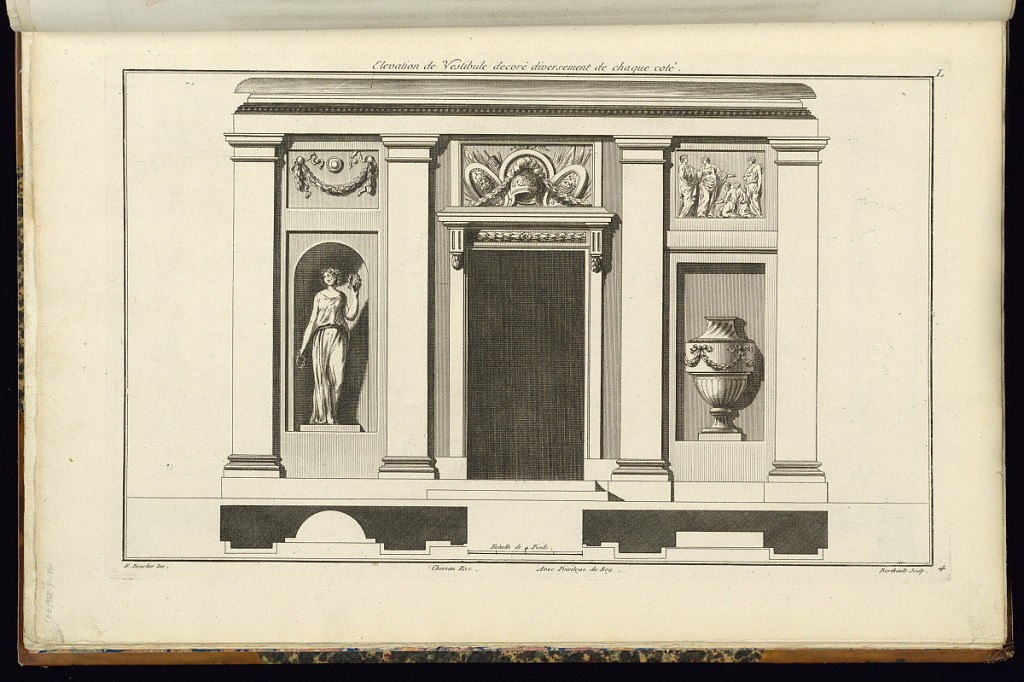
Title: Elevation de Vestibule decoré diversement de chaque côté
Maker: Juste-François Boucher, French, 1736 – 1782
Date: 1774
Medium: Engraving on laid paper
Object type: Print
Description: Elevation of a vestibule. The entryway has an overdoor trophy with attributes of war. On the left is a niche with a statue of a classically dressed female figure. Above the niche is carved garland. On the right is a niche with a large vase and, above it, a relief of classical subject matter. The plate is signed.